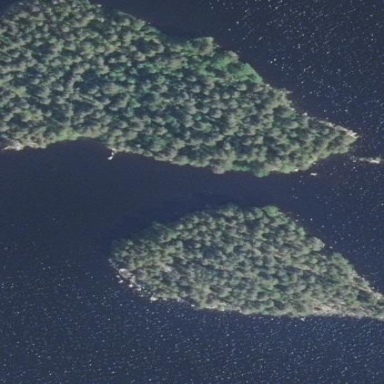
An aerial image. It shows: Islet covered with woodland.